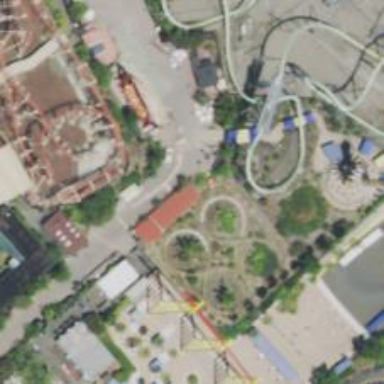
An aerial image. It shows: Thrilling roller coaster attraction.